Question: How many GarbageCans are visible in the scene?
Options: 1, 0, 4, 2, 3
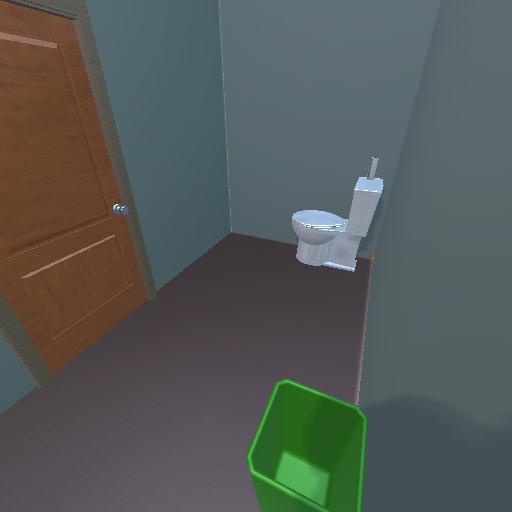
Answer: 1